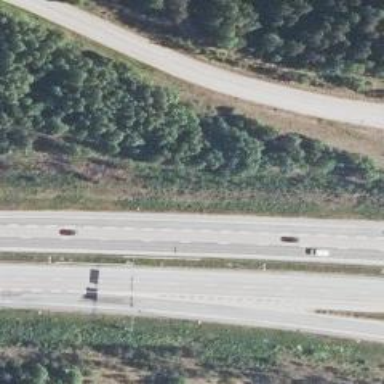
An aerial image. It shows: Asphalt motorway.